Chest X-ray. View position: AP
Patient age: 48
Patient sex: M
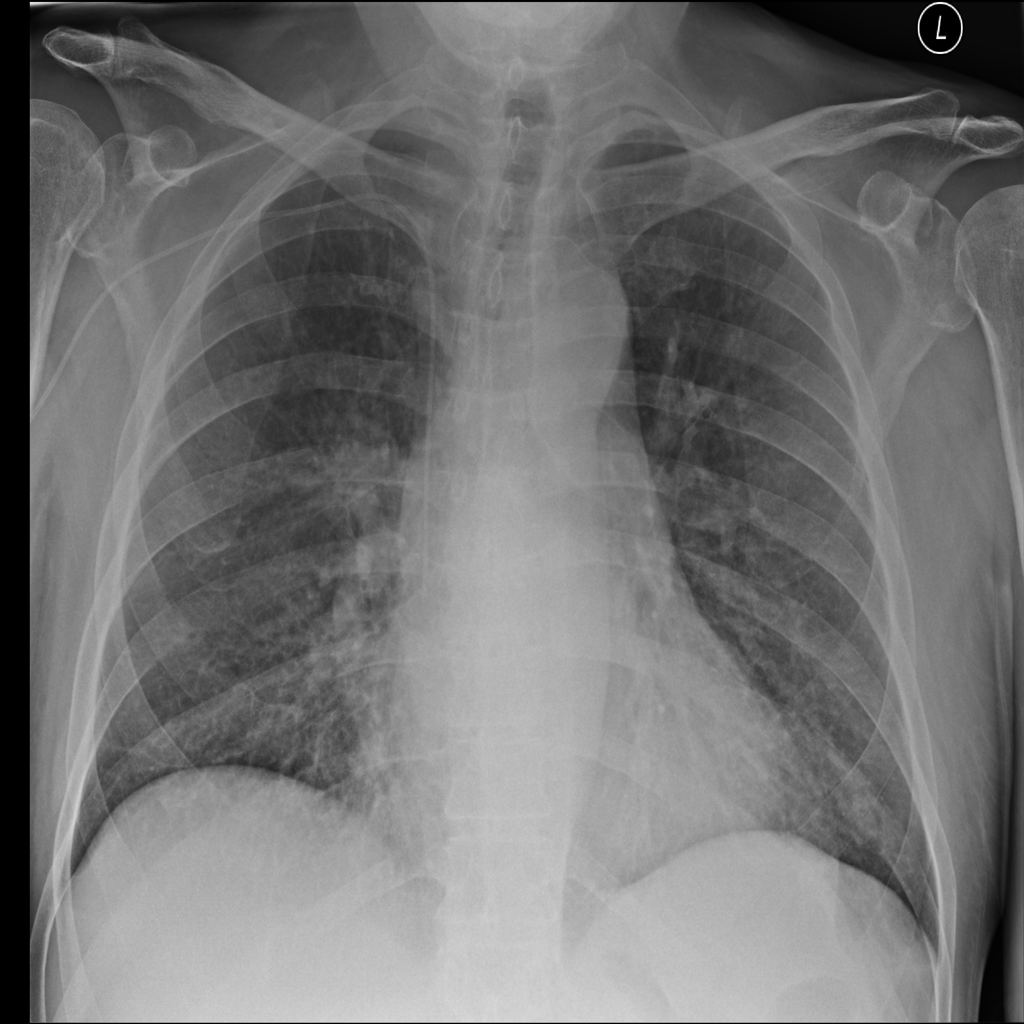
Finding: Pneumothorax